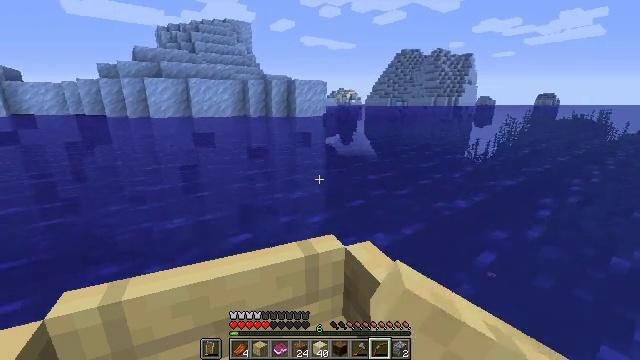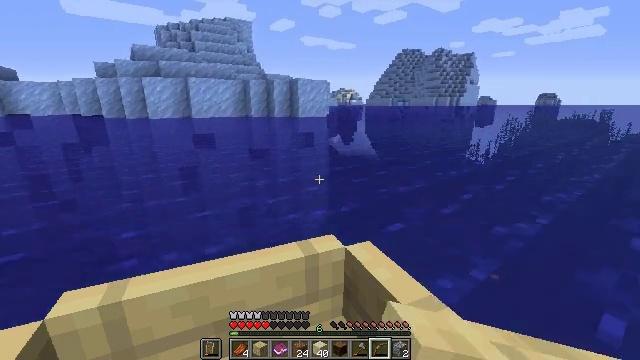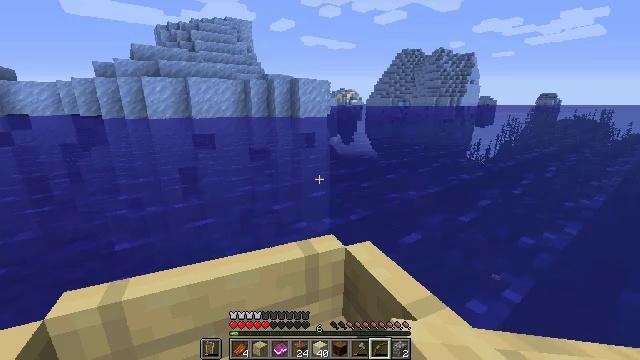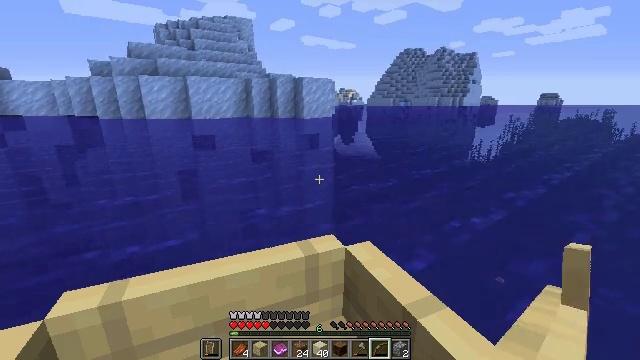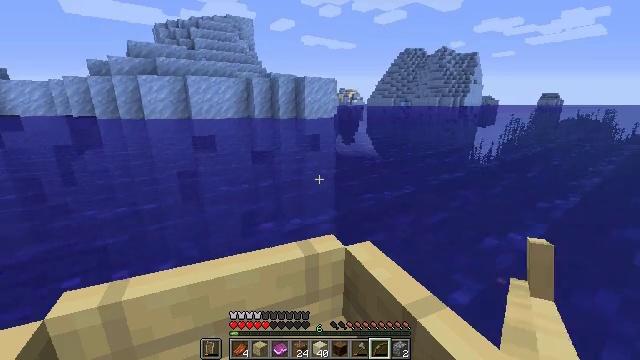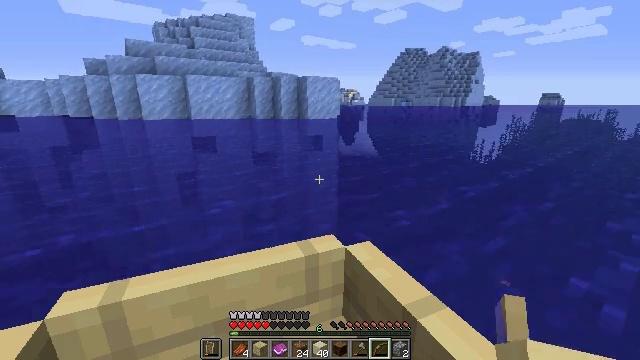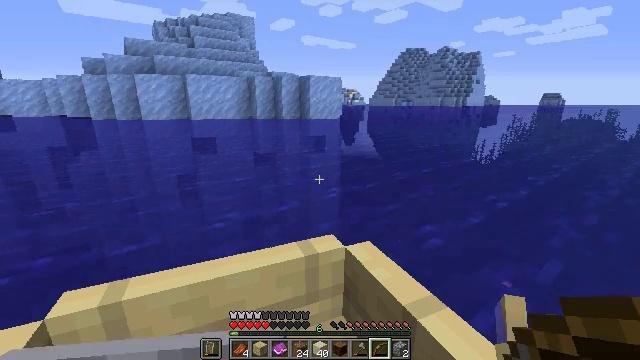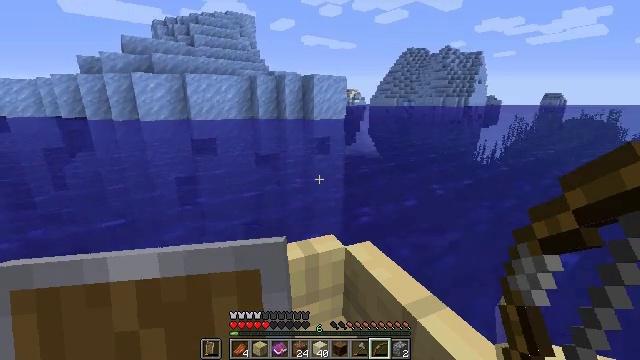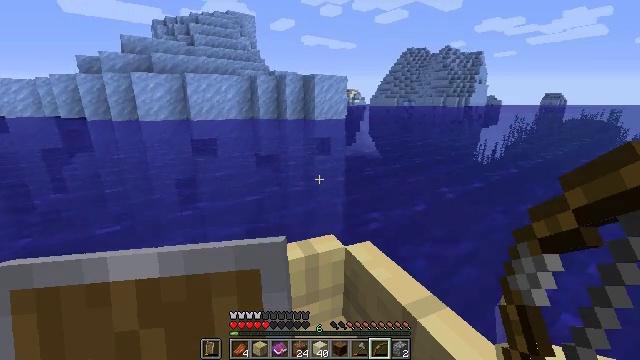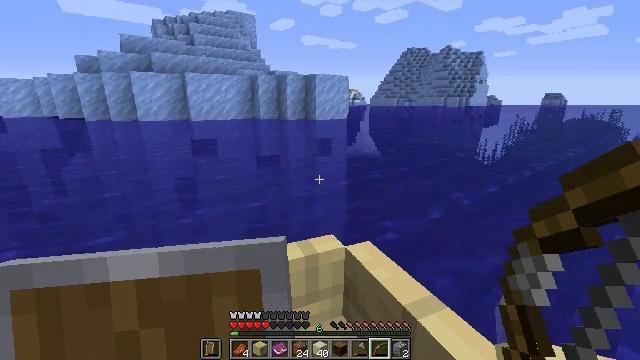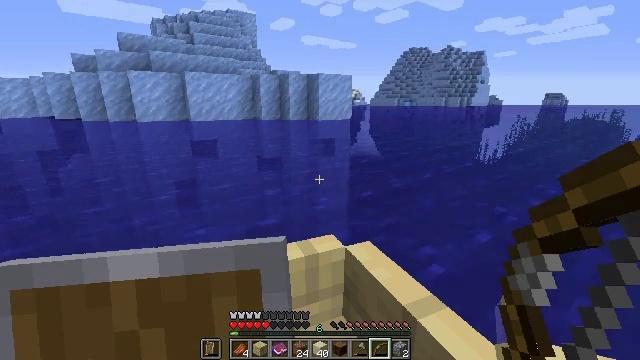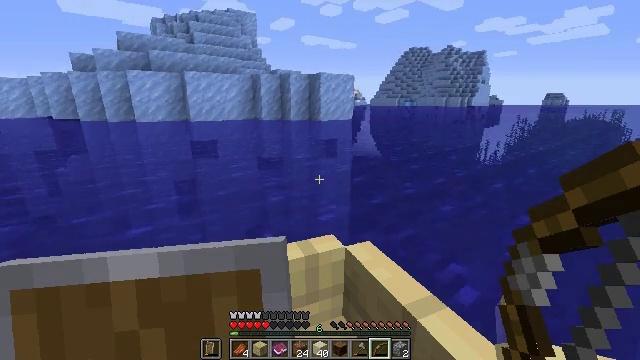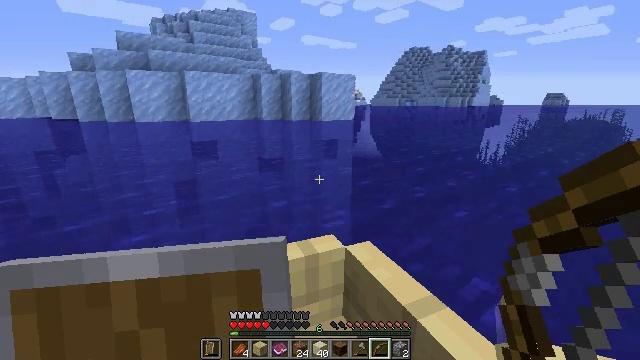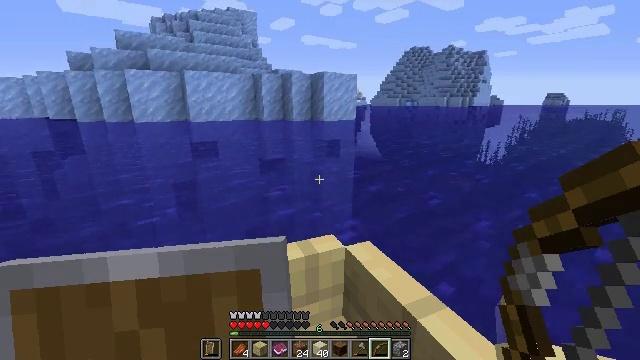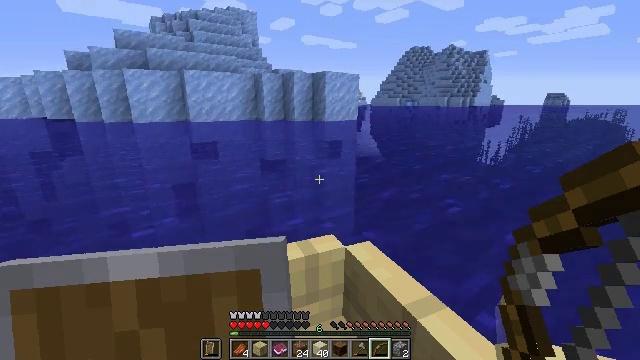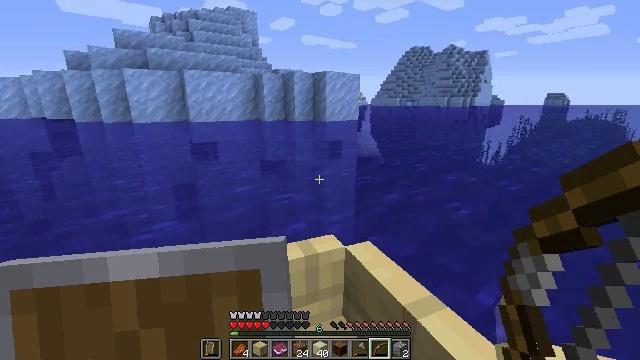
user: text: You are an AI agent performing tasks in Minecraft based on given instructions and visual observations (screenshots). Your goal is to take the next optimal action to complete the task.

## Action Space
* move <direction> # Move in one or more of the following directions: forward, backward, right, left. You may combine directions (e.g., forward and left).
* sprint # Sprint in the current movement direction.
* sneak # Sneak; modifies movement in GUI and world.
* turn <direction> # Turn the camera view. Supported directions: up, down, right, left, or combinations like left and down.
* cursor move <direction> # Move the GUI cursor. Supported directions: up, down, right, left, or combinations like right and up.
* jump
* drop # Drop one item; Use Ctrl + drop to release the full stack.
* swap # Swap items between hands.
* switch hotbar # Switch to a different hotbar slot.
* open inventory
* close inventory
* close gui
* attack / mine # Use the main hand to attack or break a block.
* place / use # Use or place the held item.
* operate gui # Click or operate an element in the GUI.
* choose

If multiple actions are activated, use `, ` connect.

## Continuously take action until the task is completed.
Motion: motion action
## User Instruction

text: Acquire packed ice by mining.
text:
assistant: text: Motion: move forward
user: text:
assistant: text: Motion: move forward
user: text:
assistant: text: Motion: move forward
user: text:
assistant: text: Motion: no_op
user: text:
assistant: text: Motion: no_op
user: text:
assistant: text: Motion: no_op
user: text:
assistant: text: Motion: no_op
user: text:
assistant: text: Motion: no_op
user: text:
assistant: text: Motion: no_op
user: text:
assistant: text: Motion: no_op
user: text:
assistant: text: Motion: no_op
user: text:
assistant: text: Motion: no_op
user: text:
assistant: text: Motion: no_op
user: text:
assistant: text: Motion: no_op
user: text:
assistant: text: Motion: no_op
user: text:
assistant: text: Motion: no_op
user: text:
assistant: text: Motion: no_op
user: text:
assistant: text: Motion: no_op
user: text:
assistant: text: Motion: no_op
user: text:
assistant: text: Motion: no_op
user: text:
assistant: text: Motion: no_op
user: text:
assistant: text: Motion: no_op
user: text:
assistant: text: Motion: move forward
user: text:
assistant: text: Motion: move forward
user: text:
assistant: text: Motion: move forward
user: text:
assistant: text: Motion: move forward
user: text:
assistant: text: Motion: move forward
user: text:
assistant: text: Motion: move forward
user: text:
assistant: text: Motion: move forward
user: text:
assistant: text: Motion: move forward